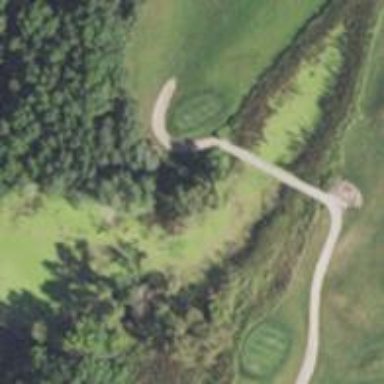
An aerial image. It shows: Path bridge over golf path.